Question: I have used part of a code (PyQt5) from this <URL>
'''
from PyQt5.QtWidgets import QTreeView,QFileSystemModel,QApplication
class Main(QTreeView):
def __init__(self):
QTreeView.__init__(self)
model = QFileSystemModel()
model.setRootPath('C:\\')
self.setModel(model)
self.doubleClicked.connect(self.test)
def test(self, signal):
file_path=self.model().filePath(signal)
print(file_path)
if __name__ == '__main__':
import sys
app = QApplication(sys.argv)
w = Main()
w.show()
sys.exit(app.exec_())
'''
And i have a problem with this line
> model.setRootPath('C:\')
When i run the program it always shows drives like C: D: just not the content of C:\ or even if i type "C:\Users\" or a path that doesn't even exists, it always just shows, see attached image, What am i doing wrong?
Image of PyQt Program showing file manager

I am using:
Windows 10,
PyCharm,
Python 3.5,
PyQt5,
Thanks for your help.
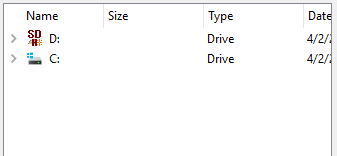
Answer: You must indicate to the 'QTreeView' what is your root item with 'setRootIndex()':
'''
from PyQt5.QtCore import QDir
from PyQt5.QtWidgets import QTreeView,QFileSystemModel,QApplication
class Main(QTreeView):
def __init__(self):
QTreeView.__init__(self)
model = QFileSystemModel()
self.setModel(model)
model.setRootPath(QDir.rootPath())
self.setRootIndex(model.index("C:"))
self.doubleClicked.connect(self.test)
def test(self, signal):
file_path=self.model().filePath(signal)
print(file_path)
if __name__ == '__main__':
import sys
app = QApplication(sys.argv)
w = Main()
w.show()
sys.exit(app.exec_())
'''